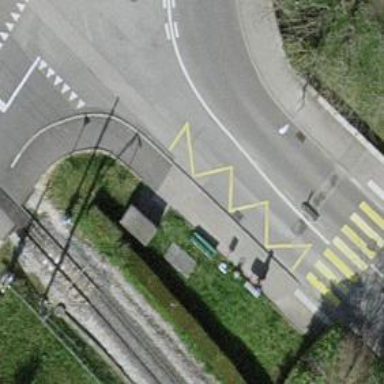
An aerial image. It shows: Bench for seating.